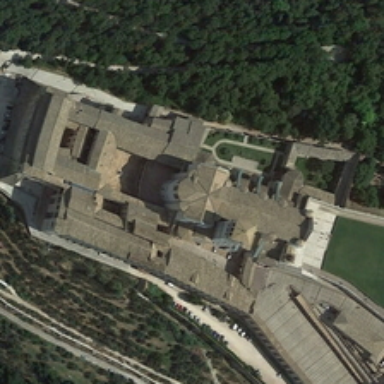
The church is surrounded by dark green trees .